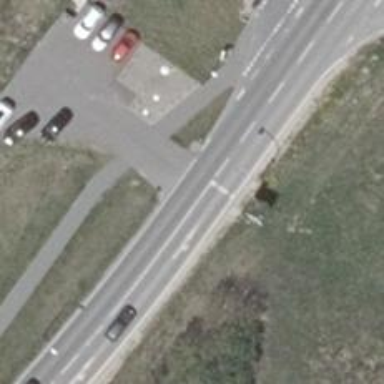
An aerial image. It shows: Secondary road.